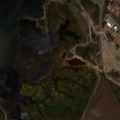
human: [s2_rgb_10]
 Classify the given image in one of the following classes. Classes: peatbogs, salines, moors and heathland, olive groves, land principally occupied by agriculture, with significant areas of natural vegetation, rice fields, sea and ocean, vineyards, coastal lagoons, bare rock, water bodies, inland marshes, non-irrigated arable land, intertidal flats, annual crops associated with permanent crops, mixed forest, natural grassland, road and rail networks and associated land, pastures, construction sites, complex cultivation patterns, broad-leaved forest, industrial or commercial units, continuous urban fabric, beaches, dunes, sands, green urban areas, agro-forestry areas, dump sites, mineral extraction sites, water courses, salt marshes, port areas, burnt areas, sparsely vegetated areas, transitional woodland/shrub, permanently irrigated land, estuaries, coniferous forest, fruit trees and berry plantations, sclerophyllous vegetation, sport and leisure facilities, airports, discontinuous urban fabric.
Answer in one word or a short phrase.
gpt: continuous urban fabric